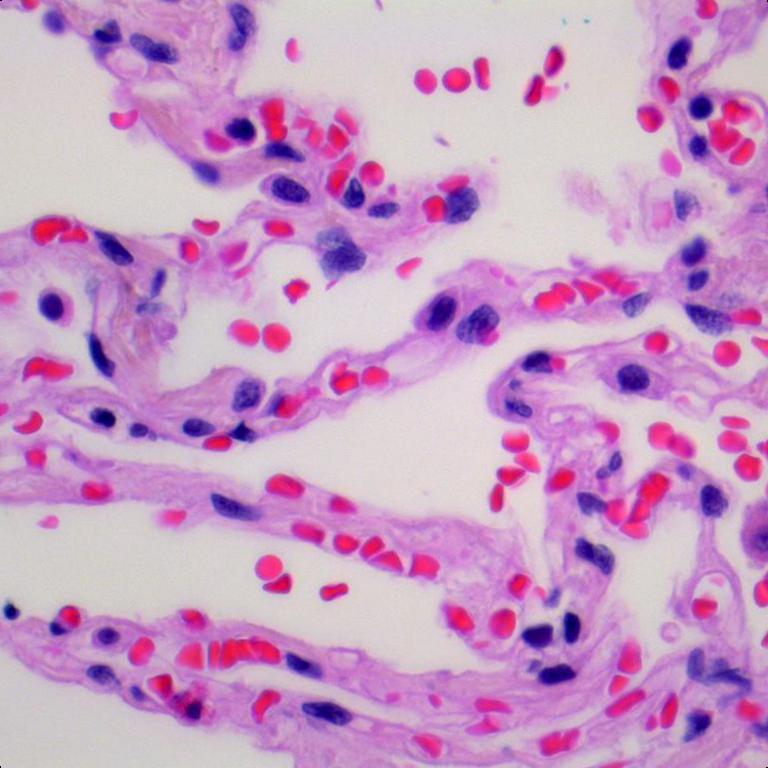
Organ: lung
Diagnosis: benign